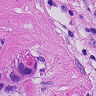
Metastatic tissue present: yes